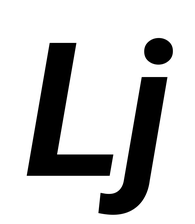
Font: Roboto-Italic_Bold_Italic